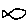
Label: fish